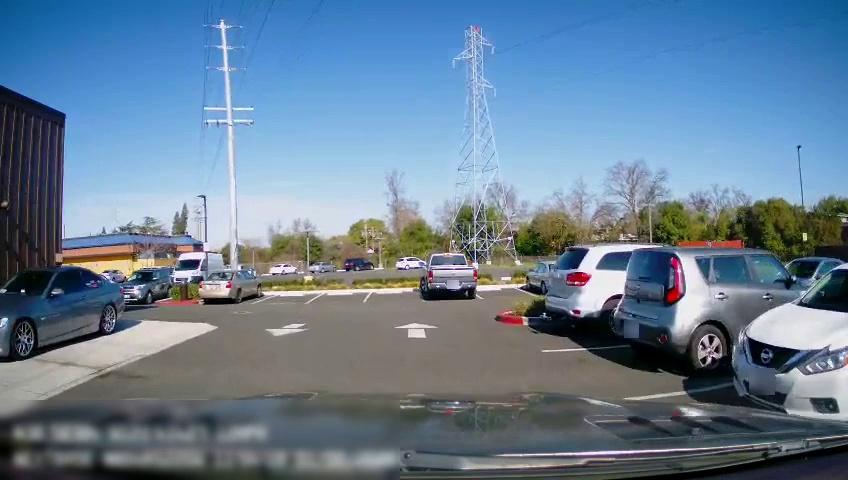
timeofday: Day
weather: Sunny
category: Drivable Space
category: Drivable Space
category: Vehicles | Car
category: Vehicles | Car
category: Vehicles | Car
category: Vehicles | SUV
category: Vehicles | Car
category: Vehicles | Truck
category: Vehicles | Car
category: Vehicles | SUV
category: Vehicles | Car
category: Vehicles | Car
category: Vehicles | Car
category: Vehicles | Car
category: Vehicles | Van
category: Vehicles | SUV
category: Vehicles | Car